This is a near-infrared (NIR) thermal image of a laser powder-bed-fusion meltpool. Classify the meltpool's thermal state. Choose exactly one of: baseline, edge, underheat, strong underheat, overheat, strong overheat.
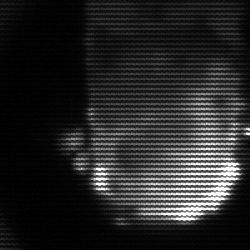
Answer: baseline